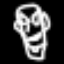
Label: frog